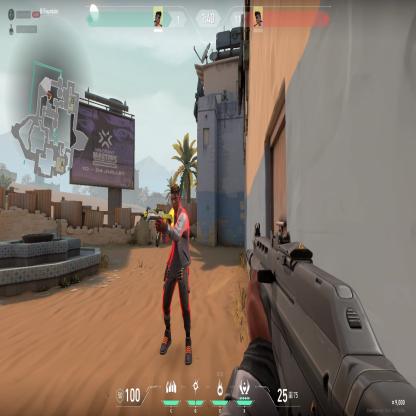
Label: enemy